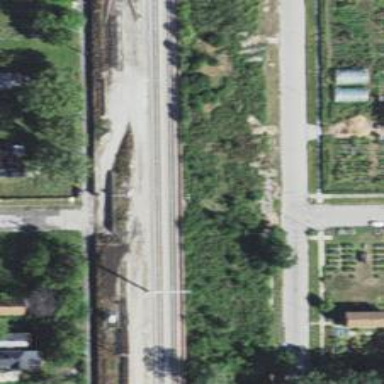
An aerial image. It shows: Railway track.